Current action and preconditions to check: path_clear

Your task: For each precondition in the list above, predict whether it will hold at this action.

Consider the current scene as observed from the mobile robot's camera, and analyze the predicted future states of all dynamic agents (e.g., people, animals, vehicles, or any moving entities) within the NEXT SECOND.

IMPORTANT: Only answer "very likely" if you are absolutely certain—based on strong, clear evidence—that a dynamic agent will violate the precondition in the predicted future state. Do NOT answer "very likely" for unlikely, ambiguous, or low-probability risks.

Ask yourself for each precondition: Is there a high probability, with clear and convincing evidence, that the predicted future states of any dynamic agent will interfere with the predicted future state of the currently executing action within the NEXT SECOND, causing that precondition to fail?

Assess the risk level based on these predictions. Use "likely" or "very likely" if motions create a clear risk of interference.

Use "neutral" or "improbable" if agents are nearby but their predicted paths are clearly diverging or non-conflicting.

Failure Risk Categories: "very improbable", "improbable", "neutral", "likely", "very likely"

Answer Format: Output ONLY the probability_of_failure value from these categories: "very improbable", "improbable", "neutral", "likely", "very likely"

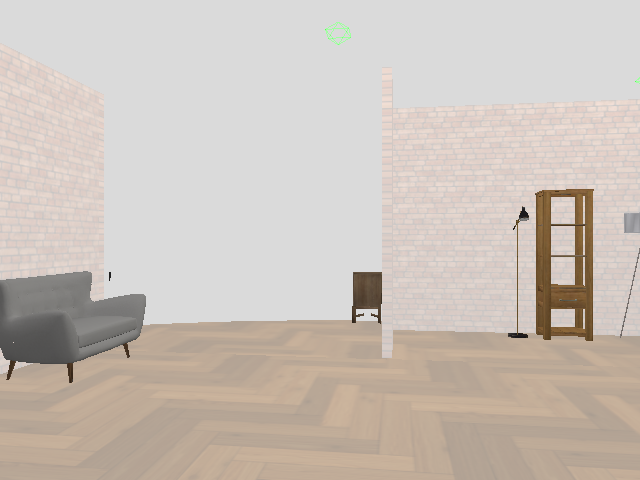

Answer: very improbable